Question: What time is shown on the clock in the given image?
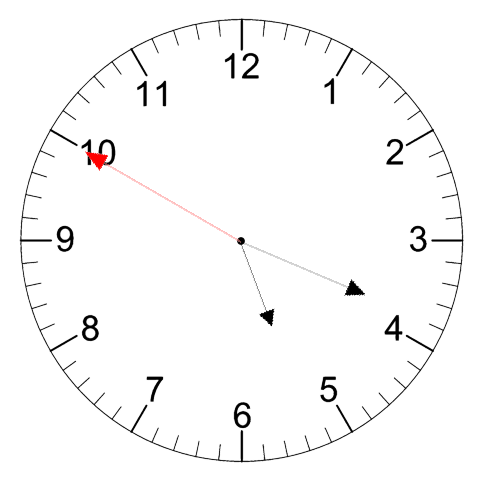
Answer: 05:18:50